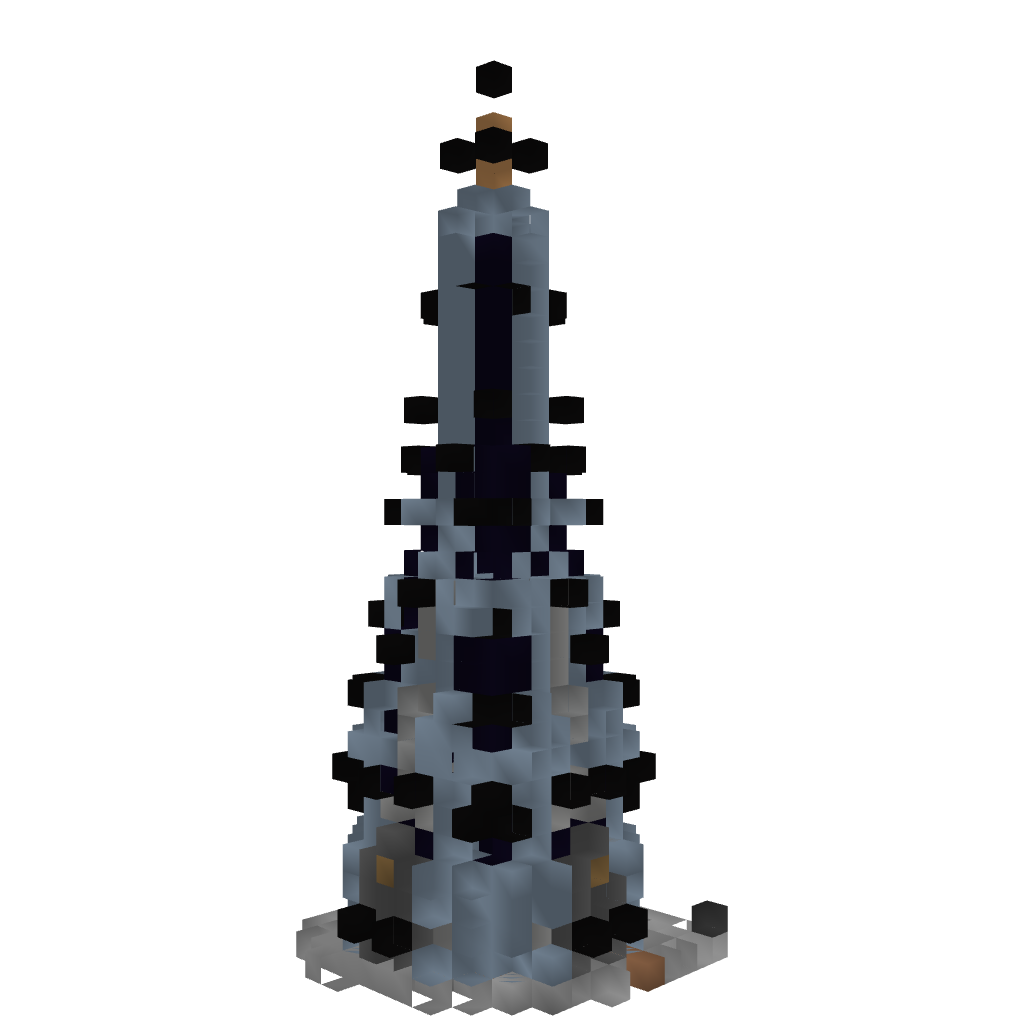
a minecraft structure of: Magician Tower